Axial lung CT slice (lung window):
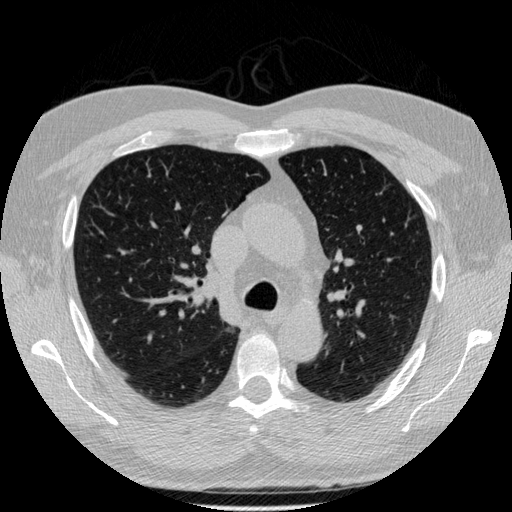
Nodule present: no